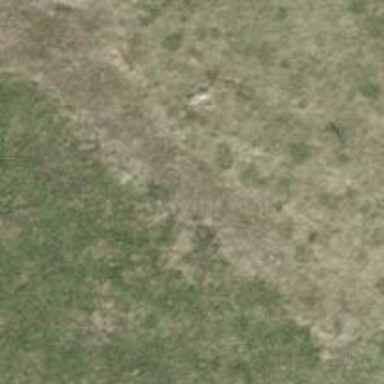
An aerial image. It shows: Grass track with grade 5 tracktype.